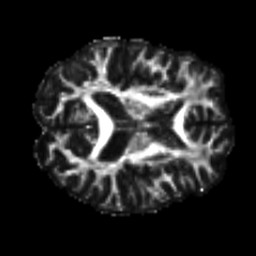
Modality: FA
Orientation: axial
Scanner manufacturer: siemens
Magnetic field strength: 3 T
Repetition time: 7.8 s
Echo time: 0.09 s